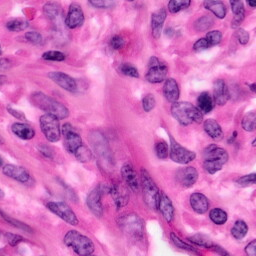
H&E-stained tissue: Pancreatic